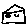
Label: house